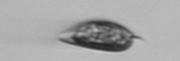
Label: Prorocentrum_triestinum